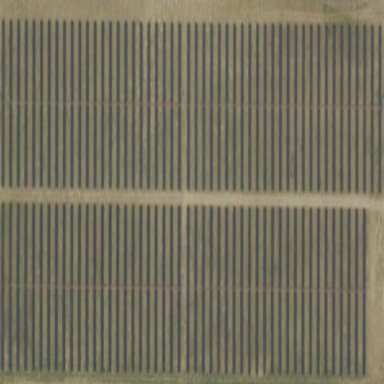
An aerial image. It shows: Solar power plant utilizing photovoltaic technology.